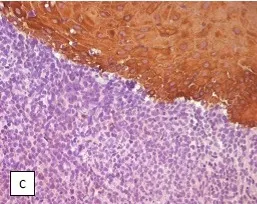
(CK : Gx200): absence of expression of cytokeratin in tumour population.
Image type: pathology (immunostaining)